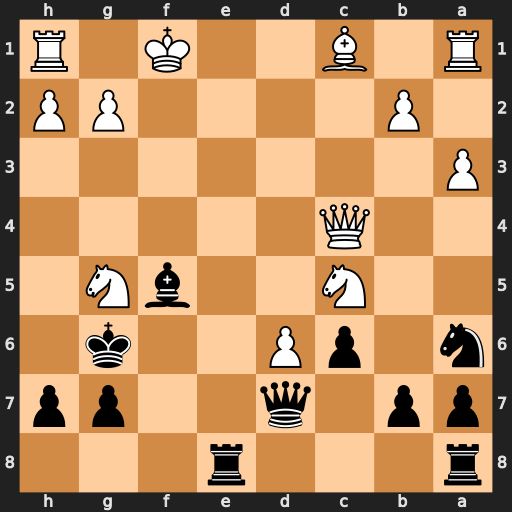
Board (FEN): r3r3/pp1q2pp/n1pP2k1/2N2bN1/2Q5/P7/1P4PP/R1B2K1R
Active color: b
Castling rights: -
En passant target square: -
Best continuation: Nxc5 Qxc5 Bd3+ Kg1 Re1+